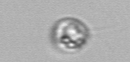
Label: Amoeba